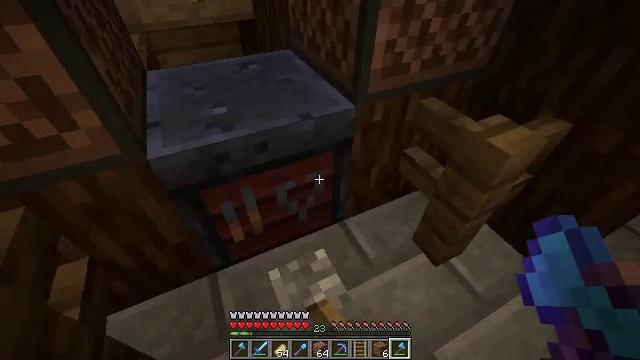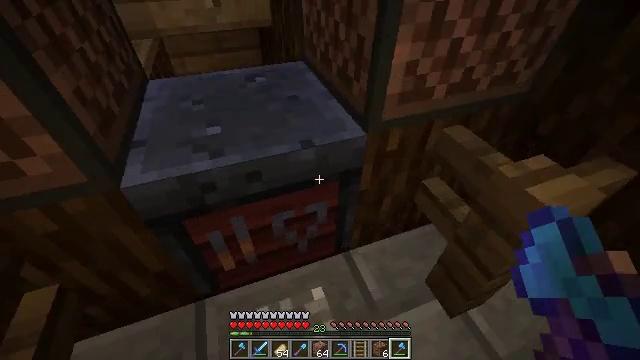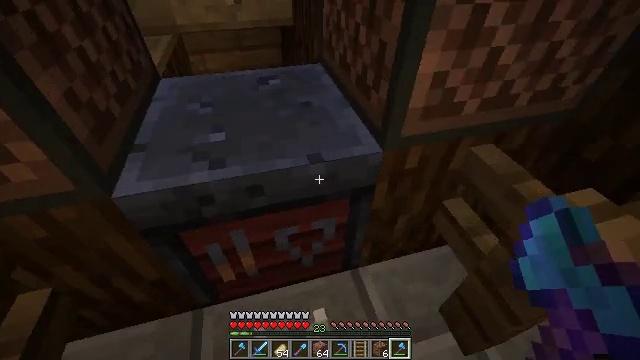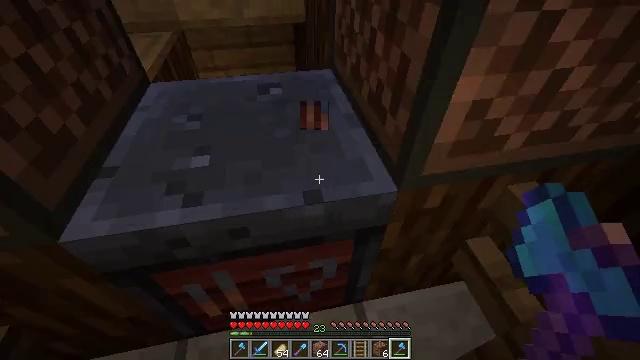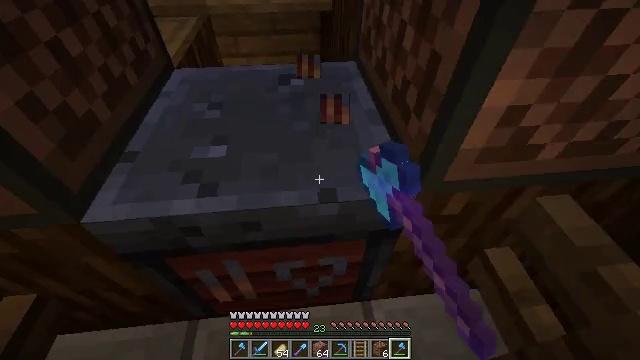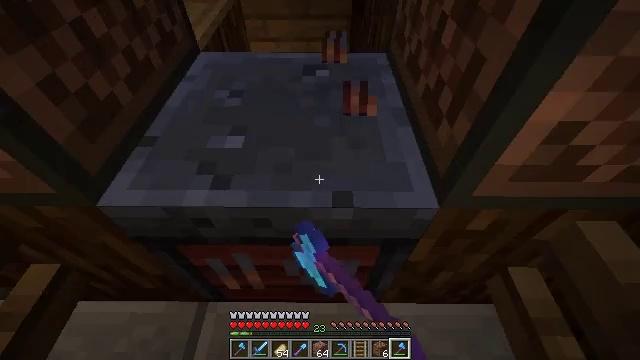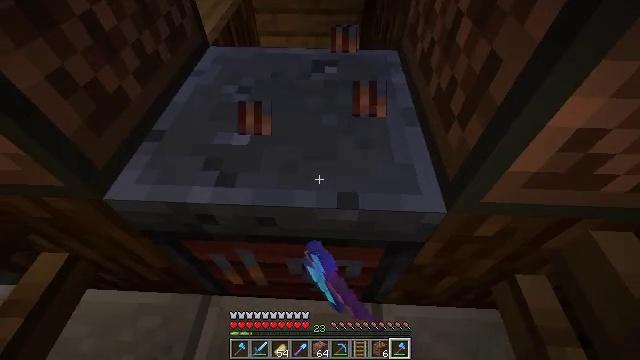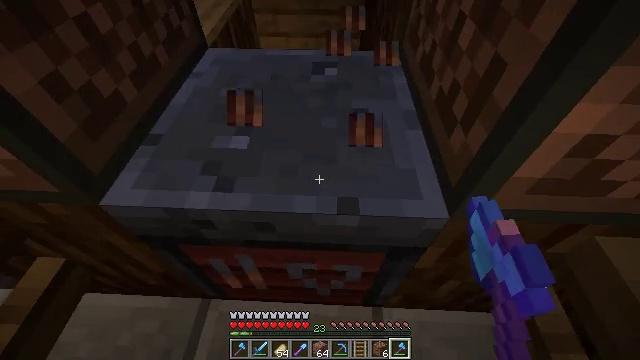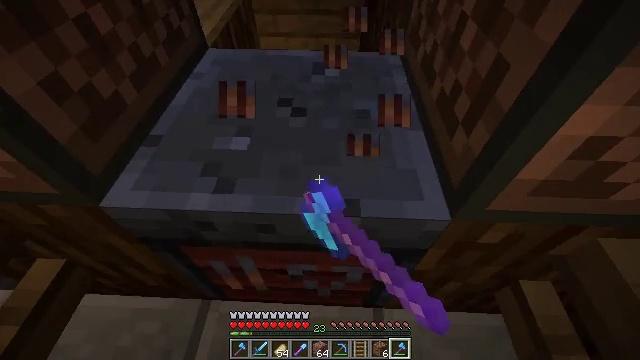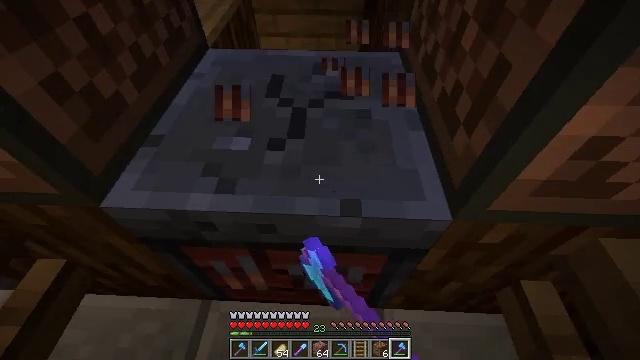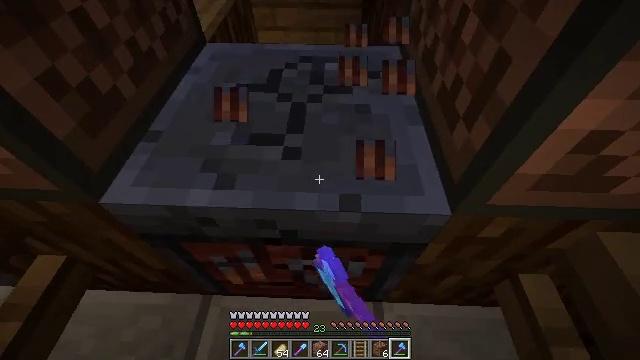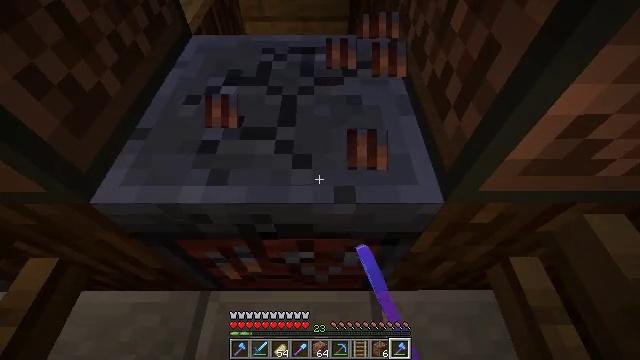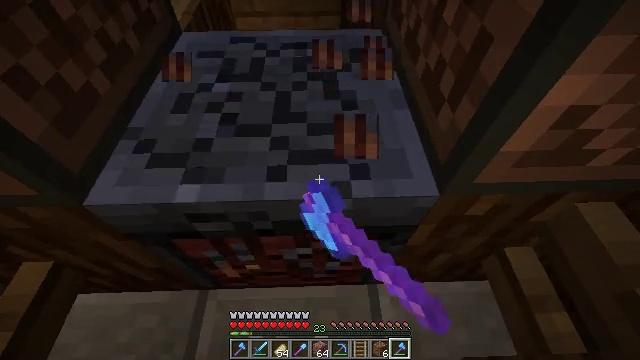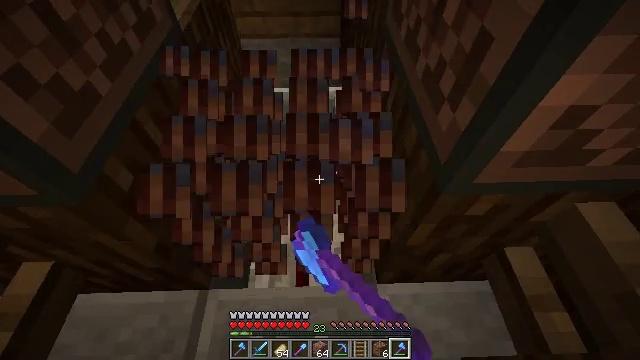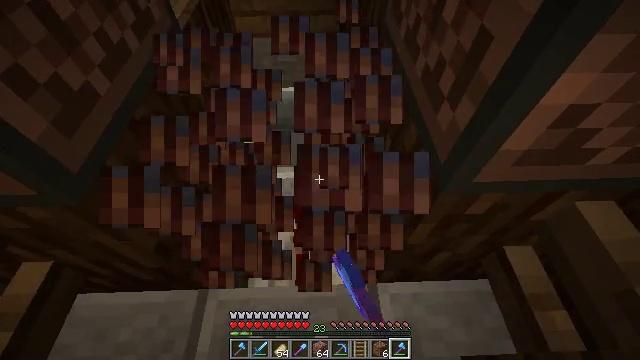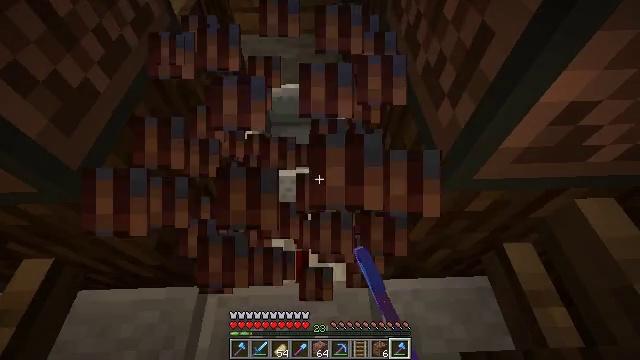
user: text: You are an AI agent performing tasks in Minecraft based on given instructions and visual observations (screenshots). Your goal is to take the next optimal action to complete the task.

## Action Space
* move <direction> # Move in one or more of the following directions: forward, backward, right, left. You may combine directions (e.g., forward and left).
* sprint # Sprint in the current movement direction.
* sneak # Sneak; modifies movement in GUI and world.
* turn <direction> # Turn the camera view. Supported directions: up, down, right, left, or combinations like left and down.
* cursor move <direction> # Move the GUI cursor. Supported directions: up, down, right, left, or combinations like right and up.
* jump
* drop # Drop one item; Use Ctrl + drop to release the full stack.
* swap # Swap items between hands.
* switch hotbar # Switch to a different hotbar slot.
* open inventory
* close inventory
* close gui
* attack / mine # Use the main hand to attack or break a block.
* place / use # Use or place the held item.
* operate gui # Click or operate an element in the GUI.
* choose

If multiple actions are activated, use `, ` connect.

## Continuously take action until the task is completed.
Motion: motion action
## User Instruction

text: Mine the smithing table.
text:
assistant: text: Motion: move forward, turn left
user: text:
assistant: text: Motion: move forward, turn left
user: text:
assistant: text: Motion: turn left and down, attack / mine
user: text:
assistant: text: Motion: turn left and down, attack / mine
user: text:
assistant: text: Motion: turn left and down, attack / mine
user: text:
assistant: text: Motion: turn left, attack / mine
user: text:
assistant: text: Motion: attack / mine
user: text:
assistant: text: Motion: attack / mine
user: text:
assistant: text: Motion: attack / mine
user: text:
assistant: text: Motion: turn down, attack / mine
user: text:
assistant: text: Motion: turn right and down, attack / mine
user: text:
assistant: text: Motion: turn right, attack / mine
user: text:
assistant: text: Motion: attack / mine
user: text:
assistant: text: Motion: attack / mine
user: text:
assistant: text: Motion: attack / mine
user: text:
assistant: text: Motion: attack / mine
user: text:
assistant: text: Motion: attack / mine
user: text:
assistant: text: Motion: attack / mine